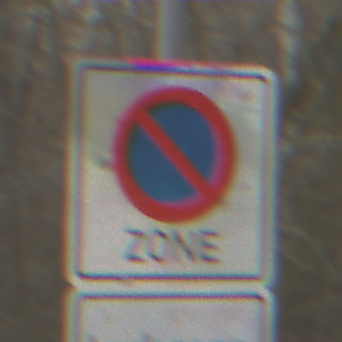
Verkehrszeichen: BeginnEingeschraenktesHalteverbotZone
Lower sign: HinweisDurchVerbaleAngabe1
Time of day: MorningAfternoon
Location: Outdoor (Nature)
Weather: PartlyCloudy
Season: Winter
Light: Natural